The picture encodes a bearing's raw vibration samples as pixel intensities in a 2-D grid. What is the most likely bearing condition (normal, inner_race, outer_race, ball)?
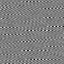
Answer: outer_race